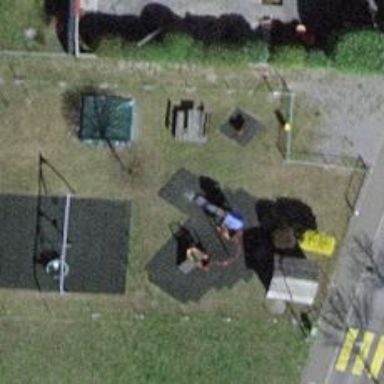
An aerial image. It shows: Playground area for leisure activities on the land.